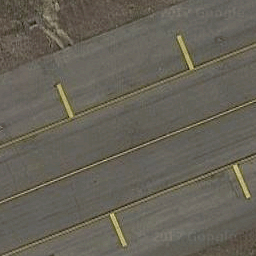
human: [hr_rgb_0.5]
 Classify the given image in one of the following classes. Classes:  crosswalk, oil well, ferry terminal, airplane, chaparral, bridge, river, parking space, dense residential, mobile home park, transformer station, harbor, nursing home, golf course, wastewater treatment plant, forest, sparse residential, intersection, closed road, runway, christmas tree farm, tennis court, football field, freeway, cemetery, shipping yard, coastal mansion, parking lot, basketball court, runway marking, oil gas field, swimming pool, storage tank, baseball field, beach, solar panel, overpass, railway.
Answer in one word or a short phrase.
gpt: runway marking